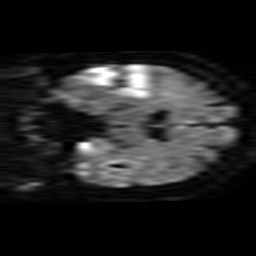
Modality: TRACE
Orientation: coronal
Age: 32
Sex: female
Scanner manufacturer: philips
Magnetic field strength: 1.5 T
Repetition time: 4.726 s
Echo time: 0.07764 s